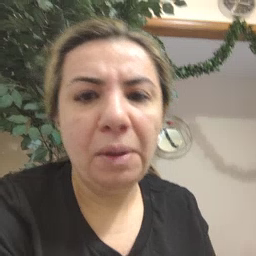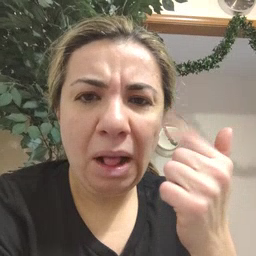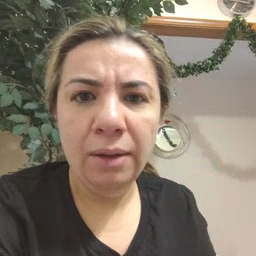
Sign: cry